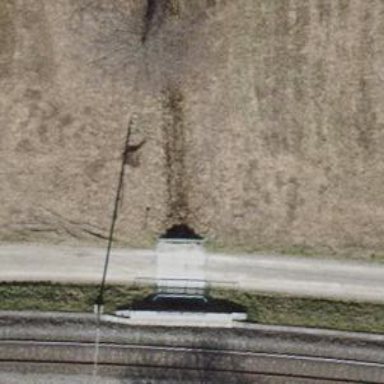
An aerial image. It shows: Drain passing through culvert tunnel.